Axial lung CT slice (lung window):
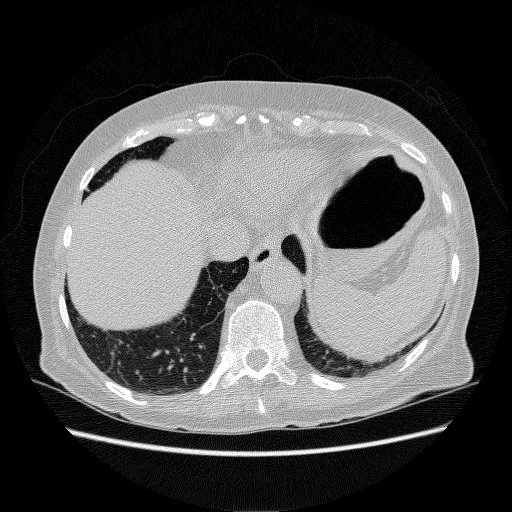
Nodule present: no